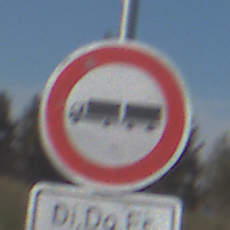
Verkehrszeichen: VerbotLastkraftwagenMitAnhaenger
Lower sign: ZeitangabenMitBeschraenkungAufWochentage3
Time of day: MorningAfternoon
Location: Outdoor (Nature)
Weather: PartlyCloudy
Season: NotSpecified
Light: Natural